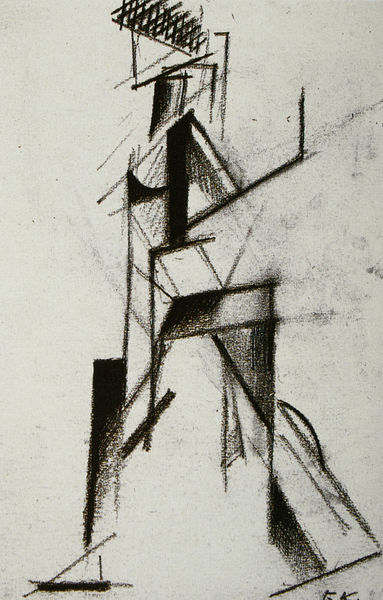
Titel: Komposition
Künstler: Boris Koroljow
Institution: Art Co. Ltd. (Sammlung George Costakis)
Schlagwörter: körper, mann, weiß, dreieck, komposition, bewegung, grau, schwarz, zeichnung, haus, mensch, gehen, gitter, figur, beine, papier, ansicht, russland, abstrakt, flächen, grafik, graphik, linien, striche, rechtecke, fett, futurismus, rechteck, futuristisch, kohle, linear, schraffur, schwarzweiß, gehend, schreitend, diagonale, dreiecke, geometrie, geraden, vorwärts, aktion, suprematismus, italiensich, konposition